Interaction volume radius: 10 \u00c5
Interaction volume height: 20 \u00c5
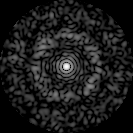
Disorder parameter: 0.8493